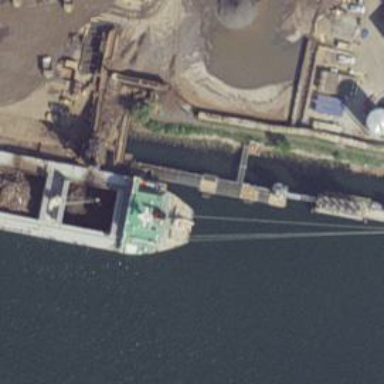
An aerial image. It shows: Man-made pier.